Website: apple
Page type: account-selection
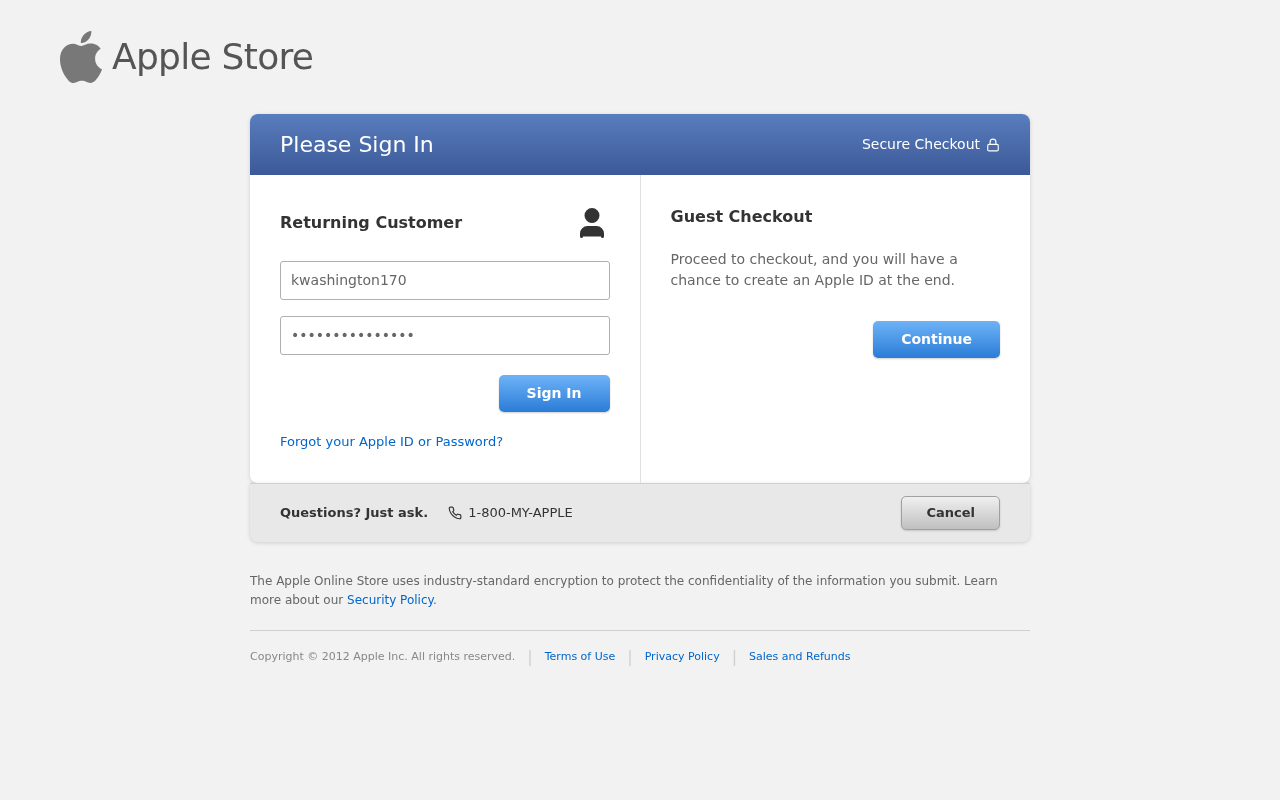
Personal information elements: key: PII_LOGIN_USERNAME
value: kwashington170